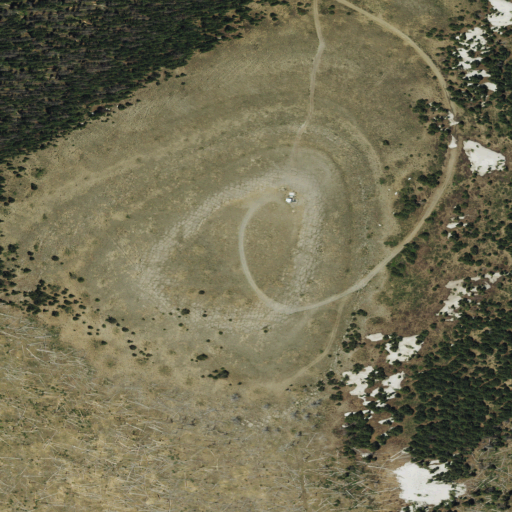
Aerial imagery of mountain in New Mexico named Elk Mountain containing shrub, evergreen forest, and grassland